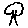
Label: tree